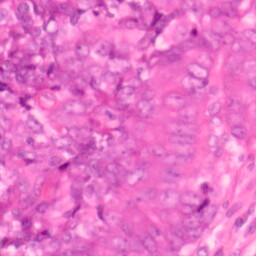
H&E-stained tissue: Colon